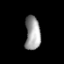
Tissue: prostate
Cell type: Endothelial cells
Senescence score: 0.6946
Nuclear area (px): 507
Mean DAPI intensity: 155.235